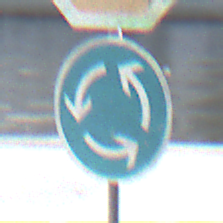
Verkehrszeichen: Kreisverkehr
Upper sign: Stop
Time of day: MorningAfternoon
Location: Outdoor (Urban)
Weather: PartlyCloudy
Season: NotSpecified
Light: Natural